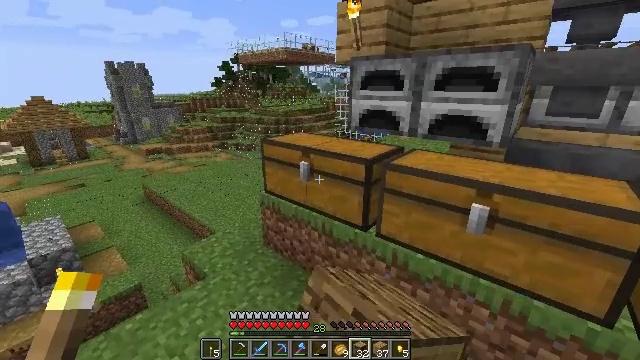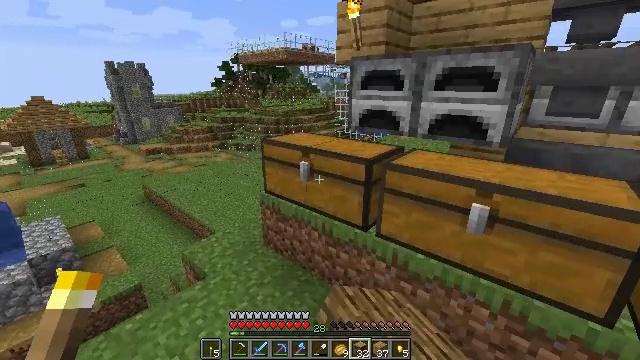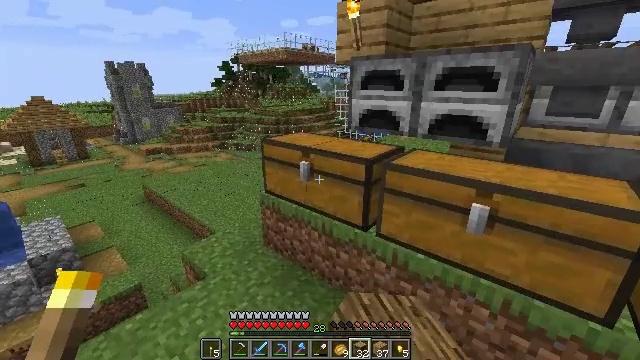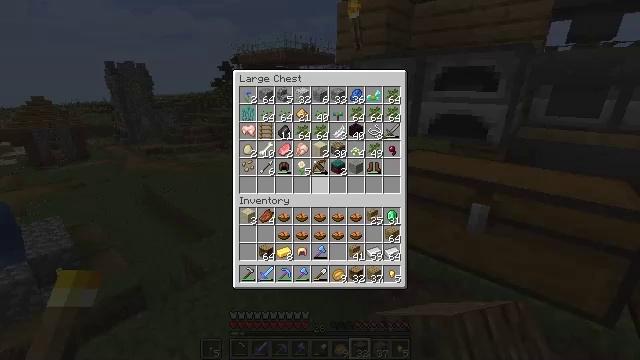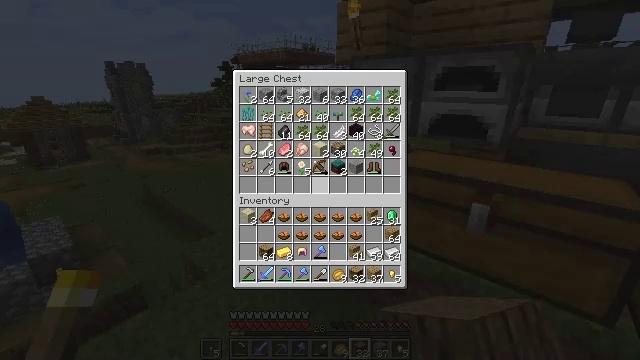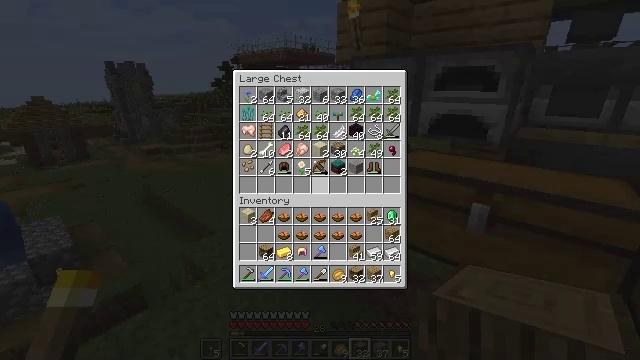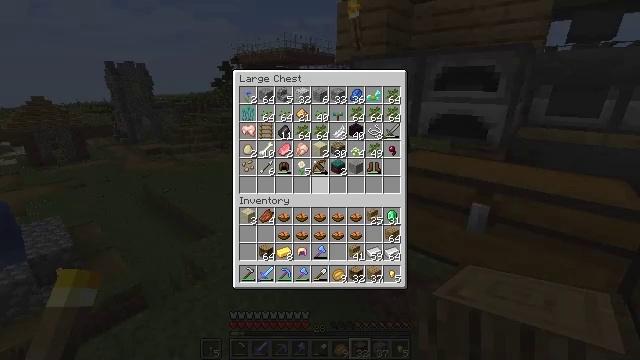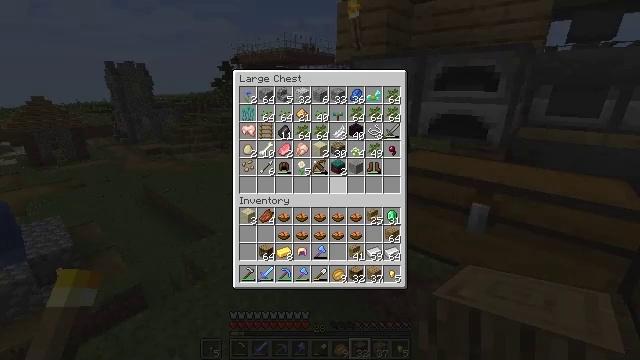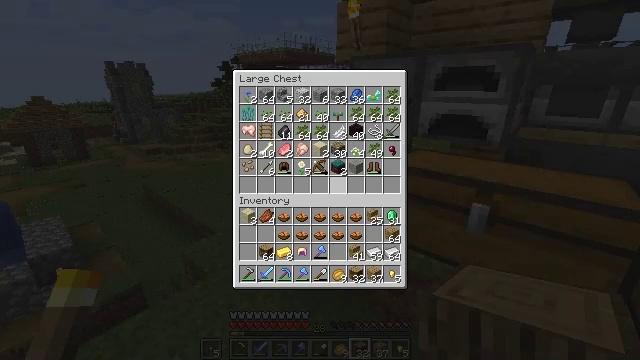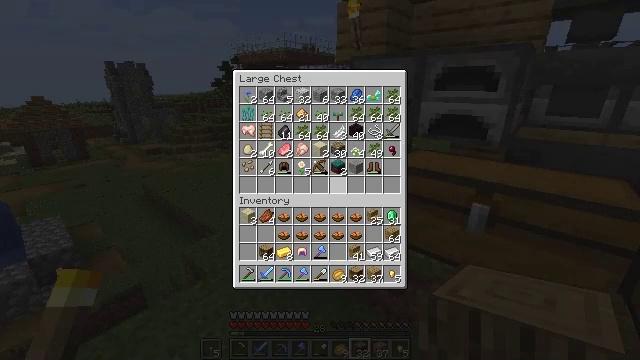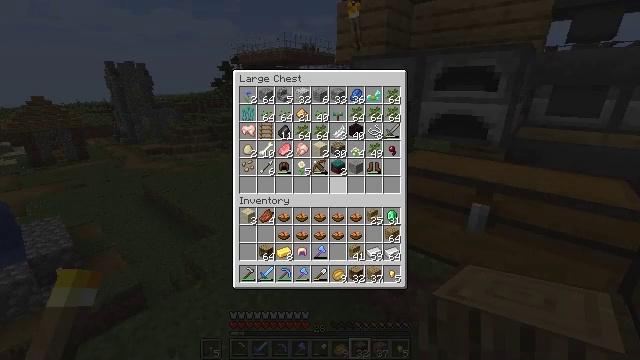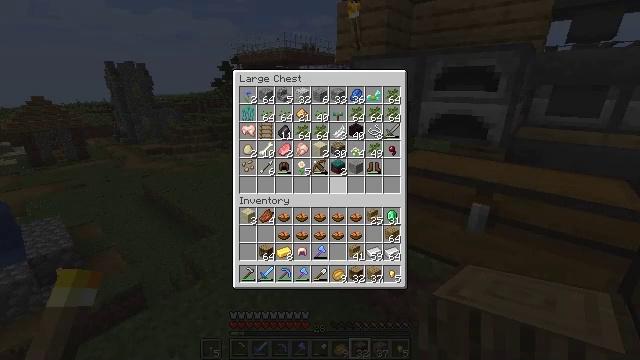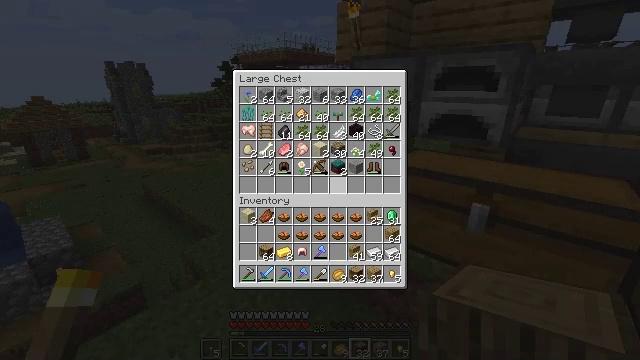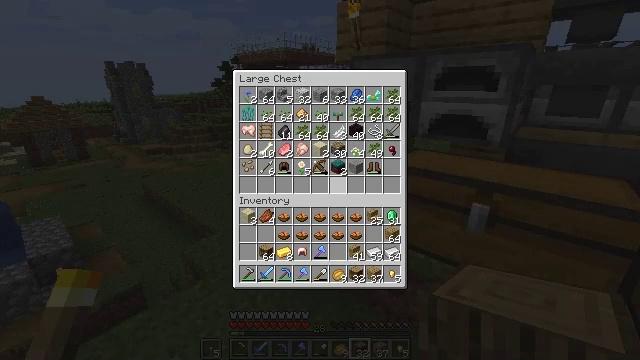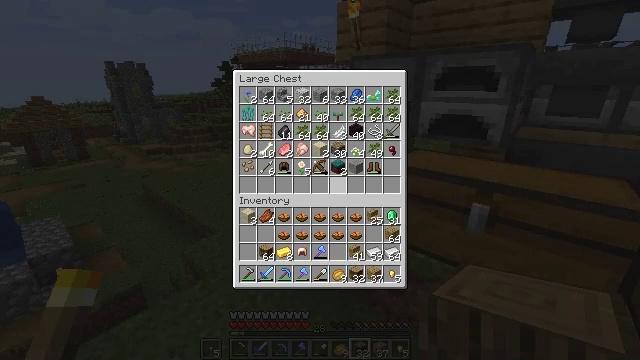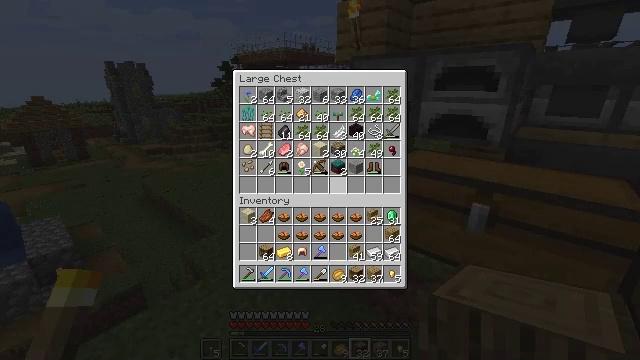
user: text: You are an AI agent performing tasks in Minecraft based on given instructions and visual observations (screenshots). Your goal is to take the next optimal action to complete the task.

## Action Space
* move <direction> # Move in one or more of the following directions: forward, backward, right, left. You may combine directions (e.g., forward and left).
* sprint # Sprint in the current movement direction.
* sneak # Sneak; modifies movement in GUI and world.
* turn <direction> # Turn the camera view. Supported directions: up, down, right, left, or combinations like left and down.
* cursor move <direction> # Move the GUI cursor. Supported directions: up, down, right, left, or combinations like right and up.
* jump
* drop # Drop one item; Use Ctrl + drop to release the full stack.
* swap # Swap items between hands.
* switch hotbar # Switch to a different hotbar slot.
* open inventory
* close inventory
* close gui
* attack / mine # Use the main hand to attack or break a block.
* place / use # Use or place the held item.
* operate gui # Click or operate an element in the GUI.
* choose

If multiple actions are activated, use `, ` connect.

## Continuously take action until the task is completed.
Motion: motion action
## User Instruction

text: Smelt raw chicken to get cooked chicken.
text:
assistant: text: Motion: use / place
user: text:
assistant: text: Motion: no_op
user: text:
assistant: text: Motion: open gui
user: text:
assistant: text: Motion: no_op
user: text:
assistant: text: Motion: no_op
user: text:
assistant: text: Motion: no_op
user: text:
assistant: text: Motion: cursor move right
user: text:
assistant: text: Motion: no_op
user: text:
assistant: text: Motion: no_op
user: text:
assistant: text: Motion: no_op
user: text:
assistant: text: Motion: no_op
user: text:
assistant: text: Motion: no_op
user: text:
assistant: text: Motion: no_op
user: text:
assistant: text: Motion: no_op
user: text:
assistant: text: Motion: no_op
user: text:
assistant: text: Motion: no_op
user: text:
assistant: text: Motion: no_op
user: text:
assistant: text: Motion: no_op
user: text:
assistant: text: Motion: no_op
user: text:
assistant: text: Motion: sneak
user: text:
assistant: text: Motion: sneak
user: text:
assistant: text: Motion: sneak
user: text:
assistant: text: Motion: sneak
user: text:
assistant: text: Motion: sneak
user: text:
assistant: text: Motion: sneak
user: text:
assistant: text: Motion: sneak, operate gui
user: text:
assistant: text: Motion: sneak, operate gui
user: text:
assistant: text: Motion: sneak
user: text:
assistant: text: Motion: sneak
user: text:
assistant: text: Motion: sneak